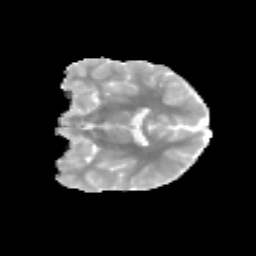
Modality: MD
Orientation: coronal
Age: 11
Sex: male
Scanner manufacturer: siemens
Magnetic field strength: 3 T
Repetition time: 3.8 s
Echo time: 0.07 s